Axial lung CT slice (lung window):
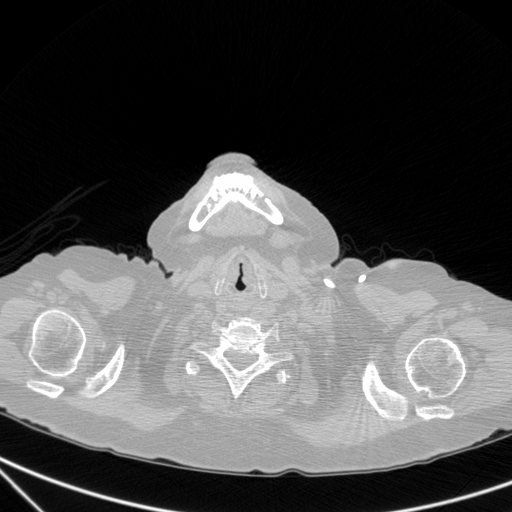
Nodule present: no